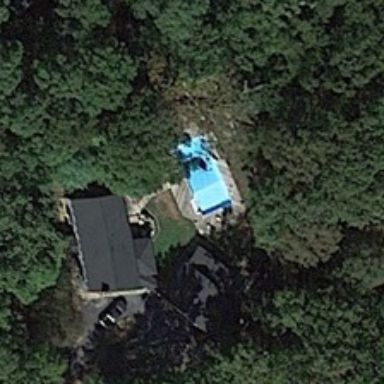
A residential with two houses and a pool while surrounded by so many plants .